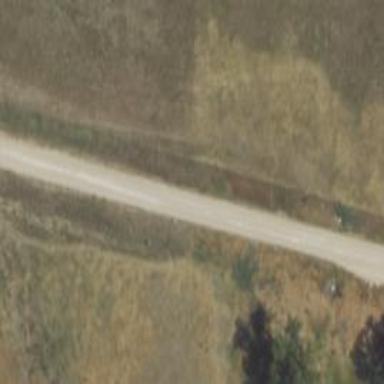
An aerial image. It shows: Tertiary road.